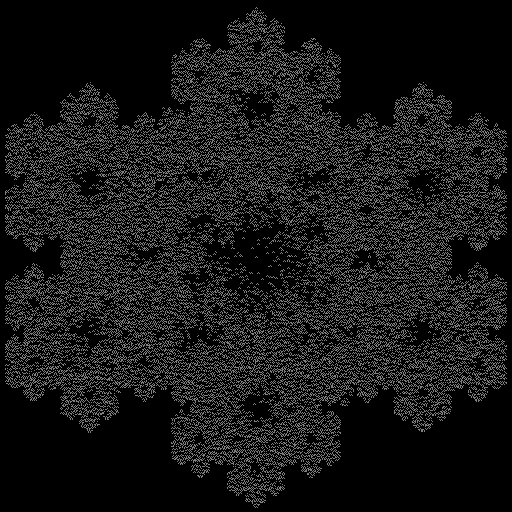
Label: koch_snowflake